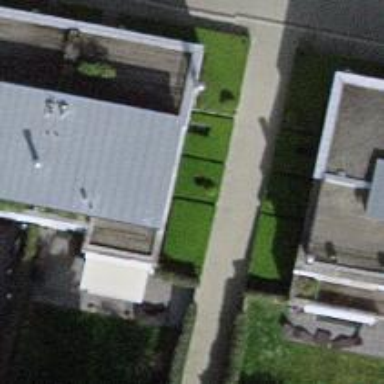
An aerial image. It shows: Garden enclosed by fence.